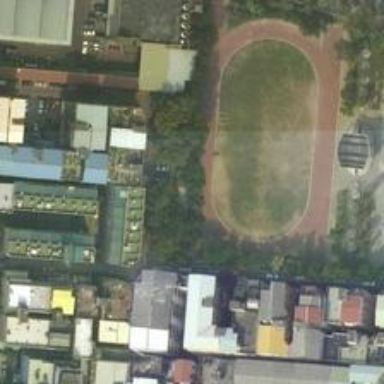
The football field is disrepair and is surrounded by the nearby high buildings .